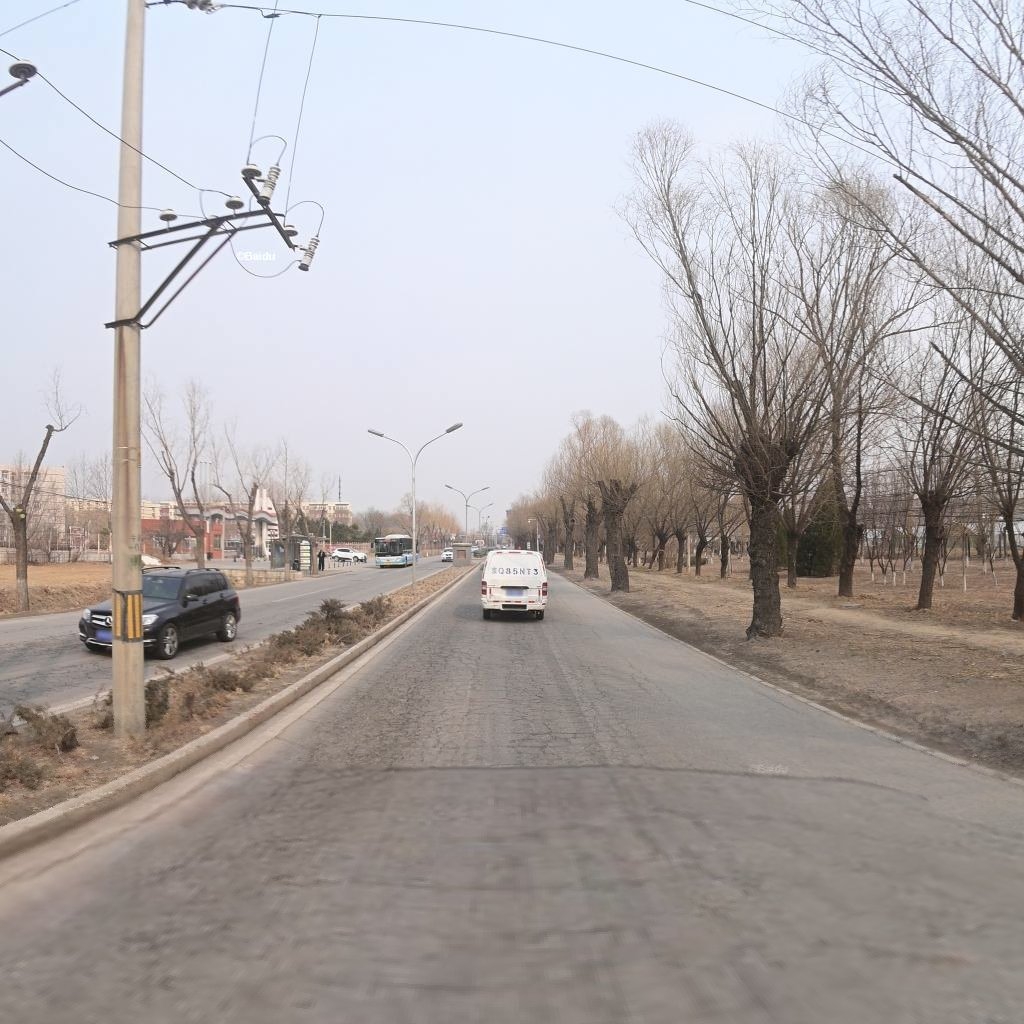
Region: Haidian
Road damage annotations: alligator crack, alligator crack